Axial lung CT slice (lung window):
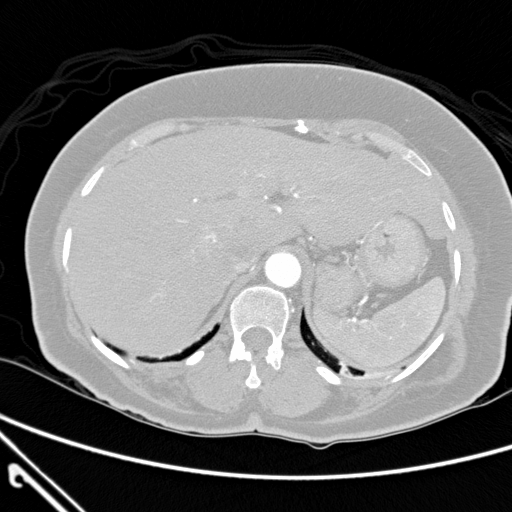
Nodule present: no